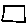
Label: square